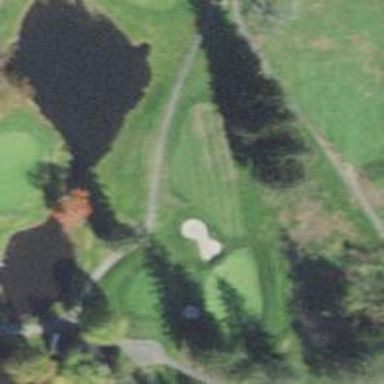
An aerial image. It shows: Service road used as golf cart path.